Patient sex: F
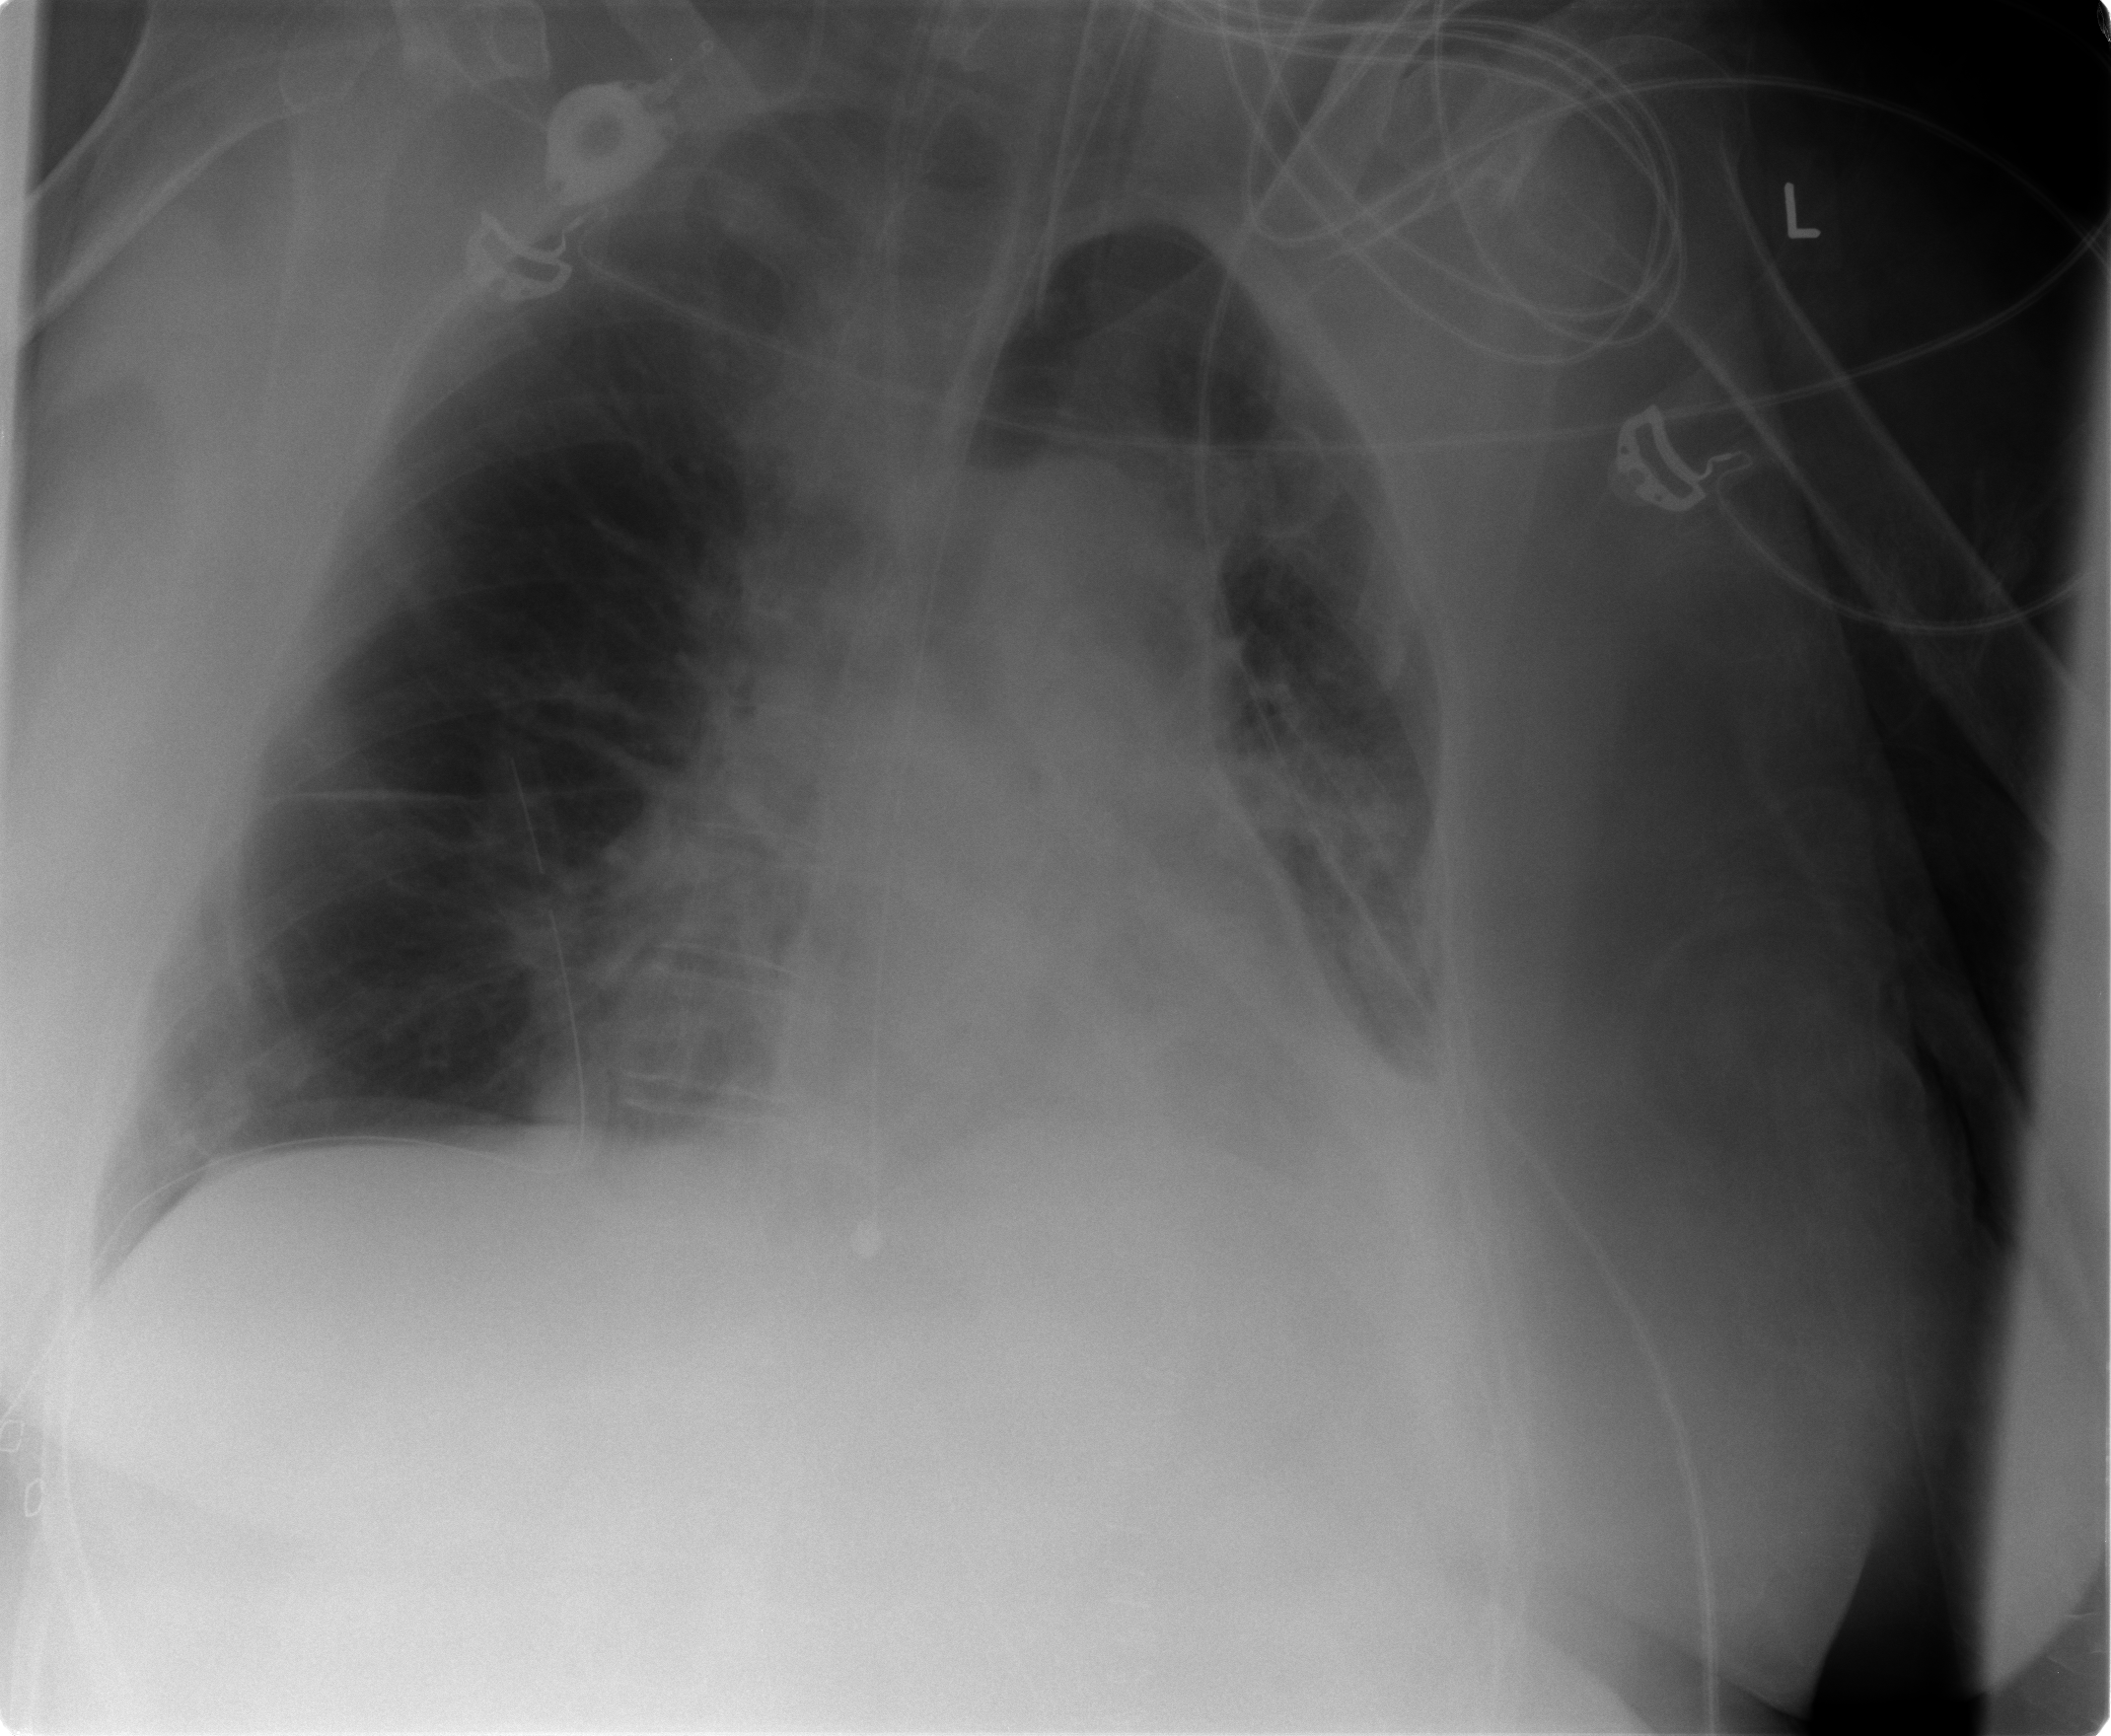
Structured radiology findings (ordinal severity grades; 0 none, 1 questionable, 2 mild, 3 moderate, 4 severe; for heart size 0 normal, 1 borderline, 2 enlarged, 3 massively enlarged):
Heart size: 0
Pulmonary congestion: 2
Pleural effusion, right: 0
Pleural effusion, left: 2
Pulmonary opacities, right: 0
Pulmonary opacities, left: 2
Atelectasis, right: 2
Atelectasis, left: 2